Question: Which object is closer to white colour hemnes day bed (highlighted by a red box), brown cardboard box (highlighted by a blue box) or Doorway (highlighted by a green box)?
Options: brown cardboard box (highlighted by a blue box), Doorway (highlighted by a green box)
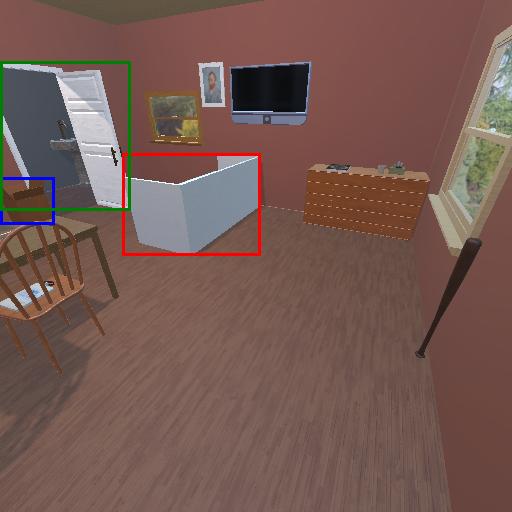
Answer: brown cardboard box (highlighted by a blue box)